Interaction volume radius: 10 \u00c5
Interaction volume height: 15 \u00c5
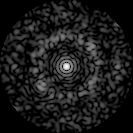
Disorder parameter: 0.7505